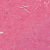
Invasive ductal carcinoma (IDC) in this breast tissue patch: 0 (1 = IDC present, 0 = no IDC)